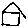
Label: house